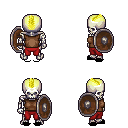
a pixel art fantasy rpg character, male body template, skeleton, brown sleeveless shirt, red pants, gold short mohawk hairstyle, black slippers, shield, four views (front, back, left, right), 2x2 character sprite sheet, small pixel art, hard edges, no anti-aliasing